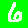
Digit: 6